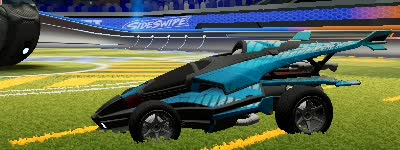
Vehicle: aftershock